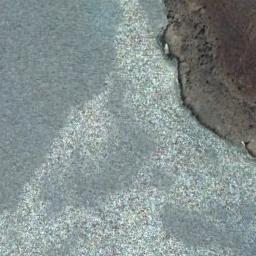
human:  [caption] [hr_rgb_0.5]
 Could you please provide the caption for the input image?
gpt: There is a clear coastline between the beach and the blue water .

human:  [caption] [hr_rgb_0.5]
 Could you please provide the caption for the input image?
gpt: The type of beach is rocky coast and the color of the seawater is blue .

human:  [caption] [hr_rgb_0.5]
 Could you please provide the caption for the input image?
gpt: There is a lot of vegetation beside the beach .

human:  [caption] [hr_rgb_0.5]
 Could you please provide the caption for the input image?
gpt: Reflective sea water and brown coast .

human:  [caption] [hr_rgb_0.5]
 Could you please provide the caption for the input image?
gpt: The grass is beside the beach .